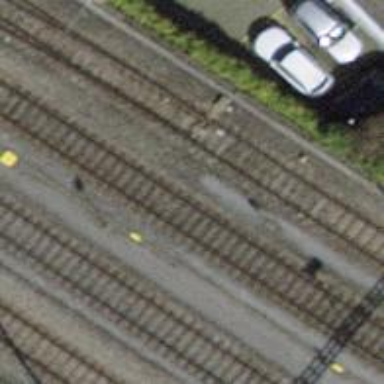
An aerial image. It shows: Railway siding with one electrified track and contact line.